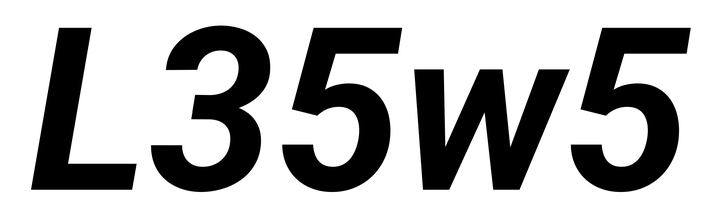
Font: Roboto-Italic_Bold_Italic